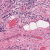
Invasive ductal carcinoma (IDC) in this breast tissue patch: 1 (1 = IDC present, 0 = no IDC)